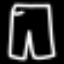
Label: pants